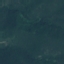
Land use / land cover: Forest